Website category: auto
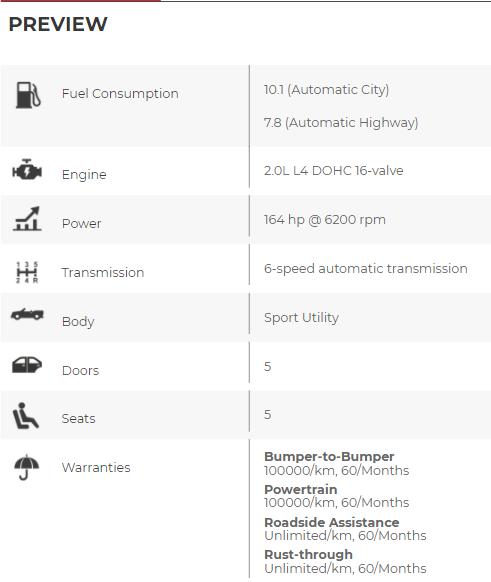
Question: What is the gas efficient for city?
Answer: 10.1 (Automatic City)

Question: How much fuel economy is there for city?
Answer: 10.1 (Automatic City)

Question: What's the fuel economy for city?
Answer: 10.1 (Automatic City)

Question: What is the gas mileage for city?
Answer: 10.1 (Automatic City)

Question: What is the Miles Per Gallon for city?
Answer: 10.1 (Automatic City)

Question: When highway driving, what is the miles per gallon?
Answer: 7.8 (Automatic Highway)

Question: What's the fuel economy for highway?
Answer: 7.8 (Automatic Highway)

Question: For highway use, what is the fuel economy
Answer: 7.8 (Automatic Highway)

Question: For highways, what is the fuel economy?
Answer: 7.8 (Automatic Highway)

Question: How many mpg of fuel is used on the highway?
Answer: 7.8 (Automatic Highway)

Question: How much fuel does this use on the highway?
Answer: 7.8 (Automatic Highway)

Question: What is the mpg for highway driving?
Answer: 7.8 (Automatic Highway)

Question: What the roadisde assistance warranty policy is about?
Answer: Unlimited/km, 60/Months

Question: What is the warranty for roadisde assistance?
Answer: Unlimited/km, 60/Months

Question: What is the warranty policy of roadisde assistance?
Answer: Unlimited/km, 60/Months

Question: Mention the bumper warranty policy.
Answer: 100000/km, 60/Months

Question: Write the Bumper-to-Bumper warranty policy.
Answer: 100000/km, 60/Months

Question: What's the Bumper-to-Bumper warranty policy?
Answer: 100000/km, 60/Months

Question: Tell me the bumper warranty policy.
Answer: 100000/km, 60/Months

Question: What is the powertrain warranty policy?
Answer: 100000/km, 60/Months

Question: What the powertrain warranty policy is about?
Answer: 100000/km, 60/Months

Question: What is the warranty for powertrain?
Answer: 100000/km, 60/Months